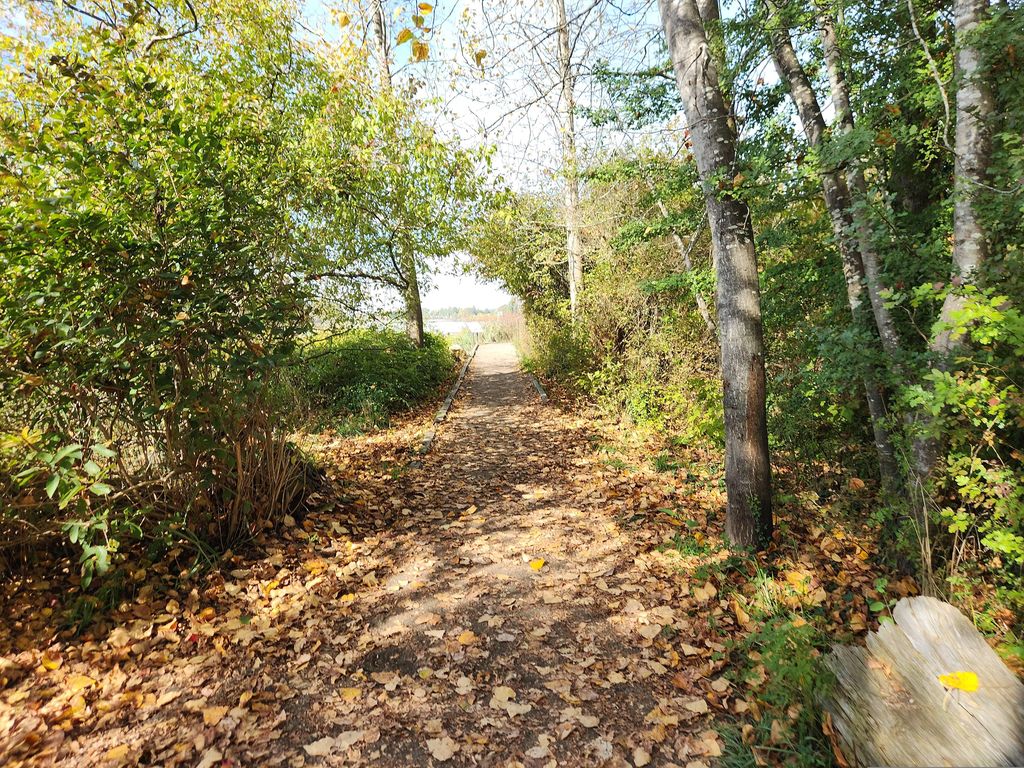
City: vancouver